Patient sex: F
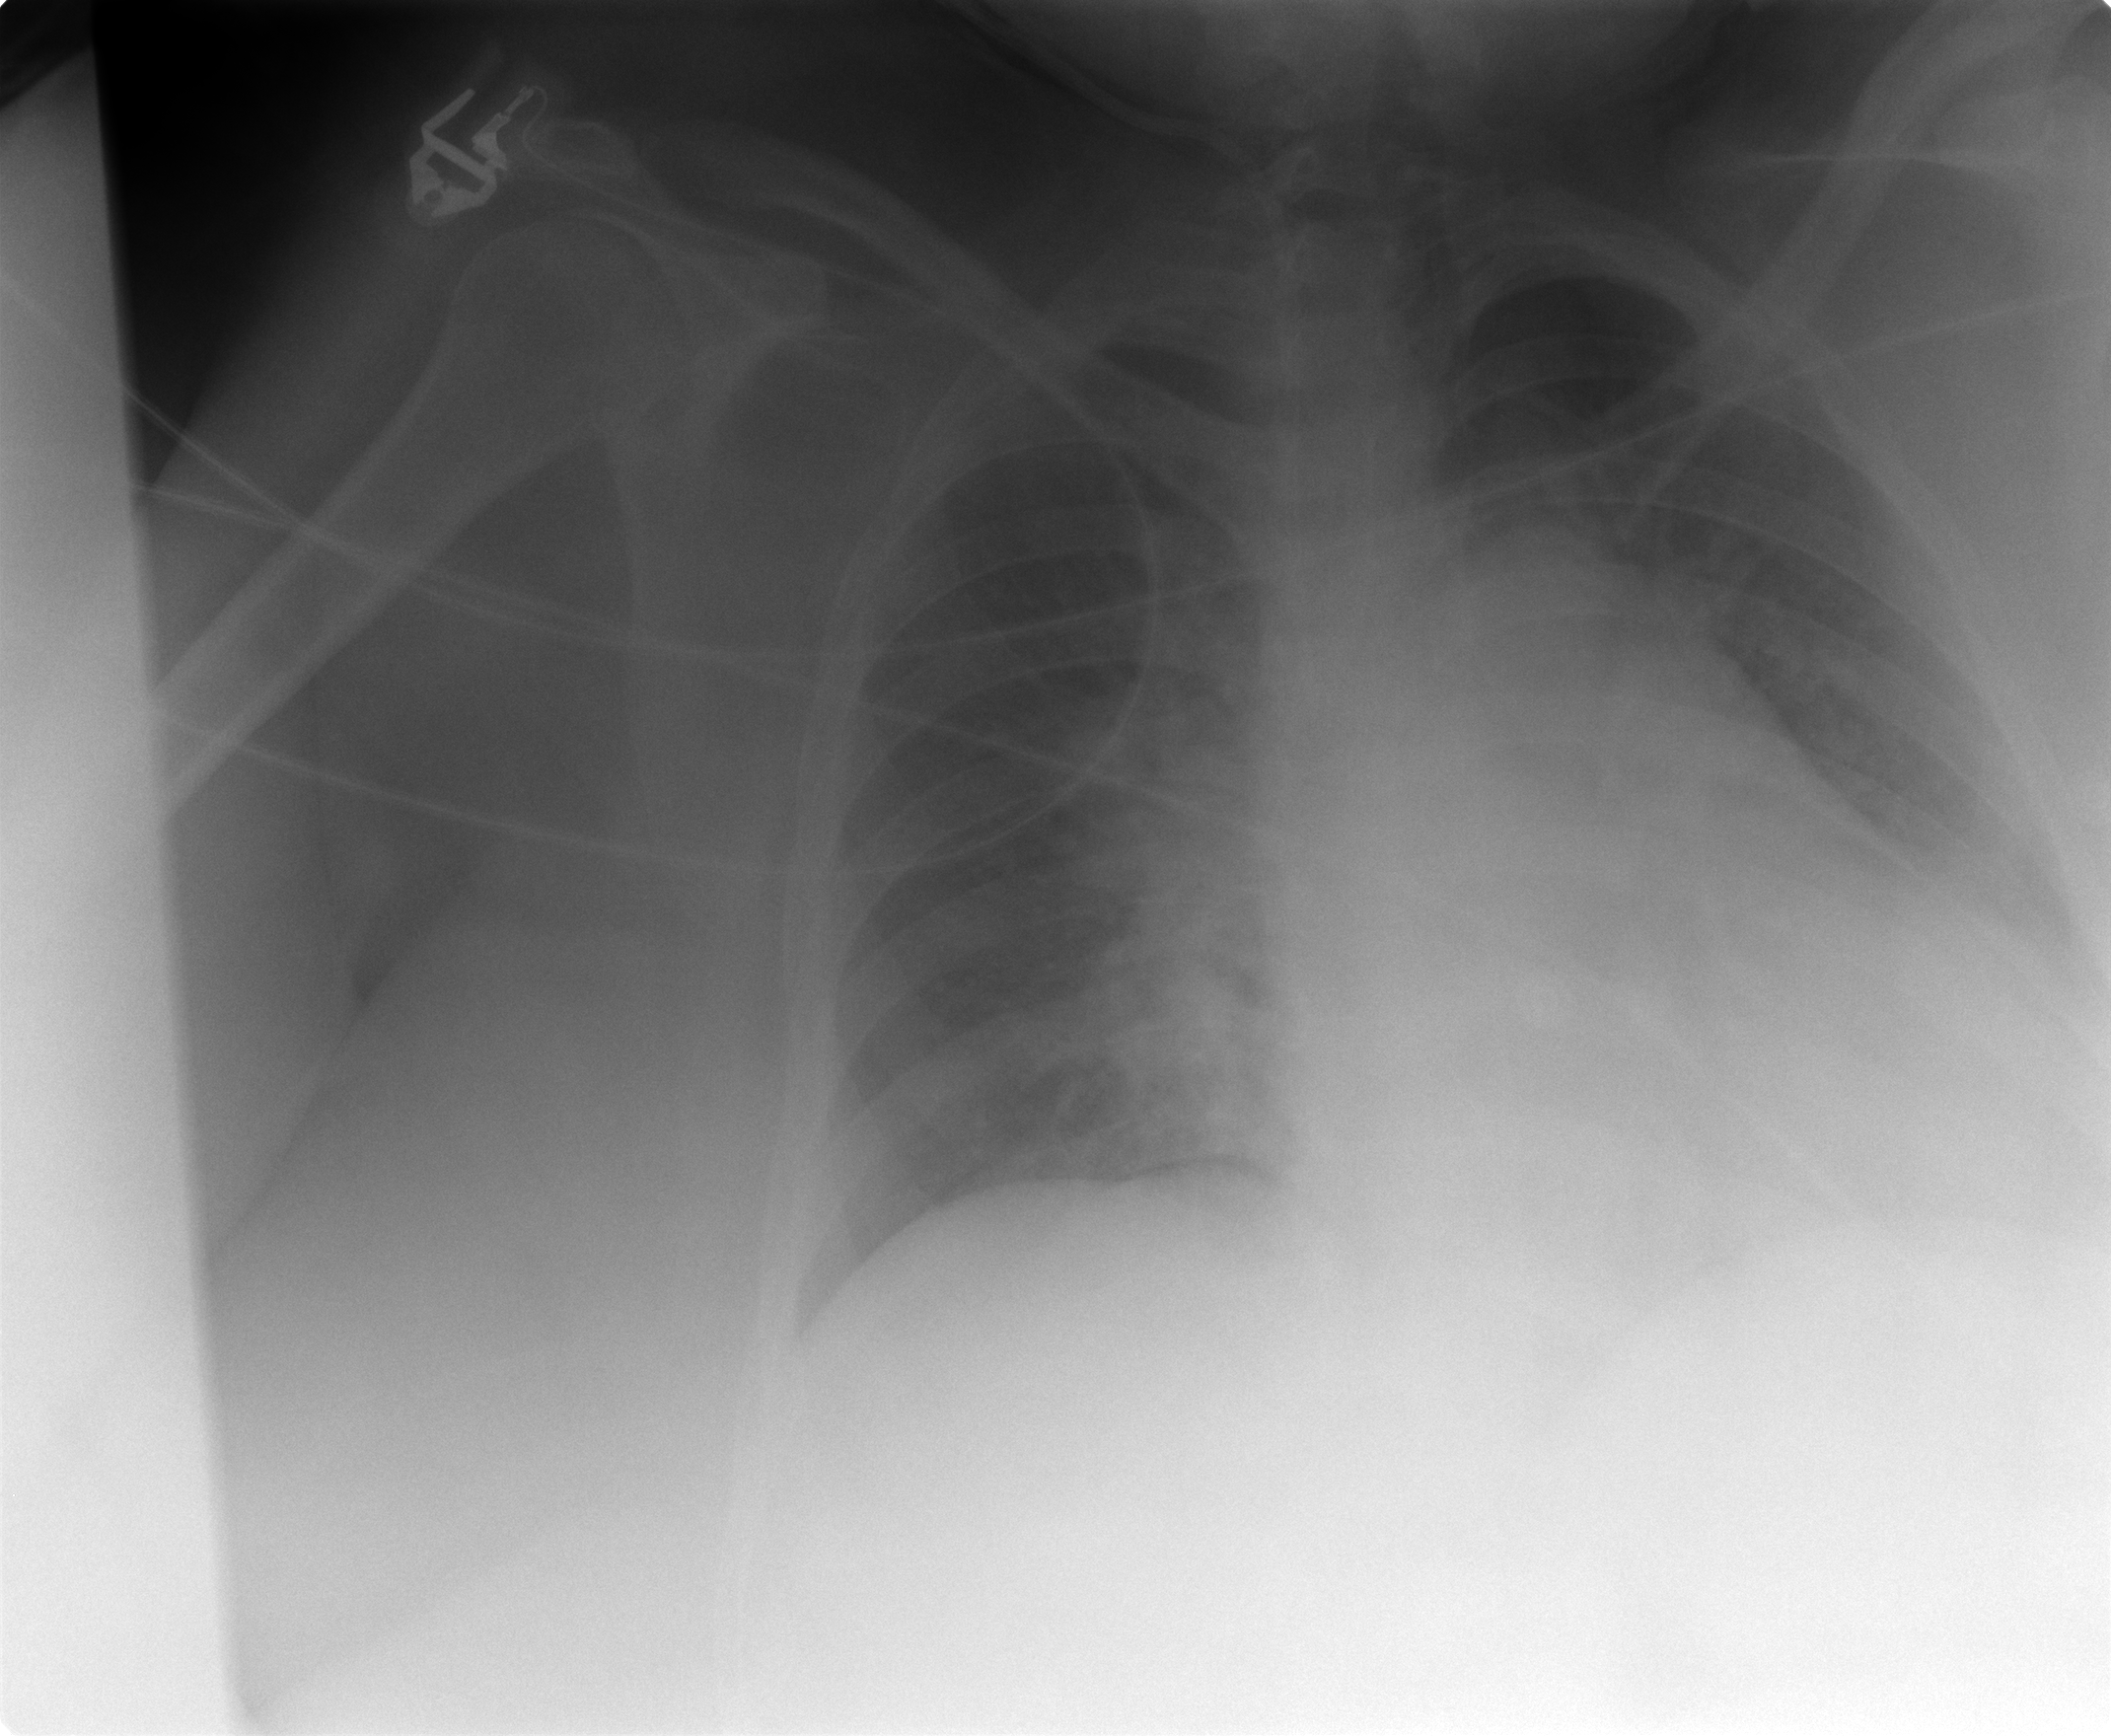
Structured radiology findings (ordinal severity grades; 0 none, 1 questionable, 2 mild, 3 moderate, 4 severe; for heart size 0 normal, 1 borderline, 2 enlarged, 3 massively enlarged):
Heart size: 2
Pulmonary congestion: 2
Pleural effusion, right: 0
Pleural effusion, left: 0
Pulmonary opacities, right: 1
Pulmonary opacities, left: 1
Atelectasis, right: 0
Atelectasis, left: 0